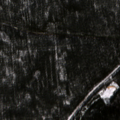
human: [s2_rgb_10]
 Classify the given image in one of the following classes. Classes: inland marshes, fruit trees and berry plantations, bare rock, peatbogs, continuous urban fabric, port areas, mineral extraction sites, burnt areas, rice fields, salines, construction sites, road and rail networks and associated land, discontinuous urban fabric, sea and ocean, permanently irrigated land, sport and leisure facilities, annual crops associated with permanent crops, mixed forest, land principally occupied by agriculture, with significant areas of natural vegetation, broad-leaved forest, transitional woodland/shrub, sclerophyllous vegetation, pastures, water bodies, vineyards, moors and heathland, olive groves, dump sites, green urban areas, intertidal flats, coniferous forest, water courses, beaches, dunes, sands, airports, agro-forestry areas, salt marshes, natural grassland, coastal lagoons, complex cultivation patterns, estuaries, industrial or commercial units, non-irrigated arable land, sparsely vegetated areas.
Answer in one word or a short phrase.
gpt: coniferous forest, transitional woodland/shrub